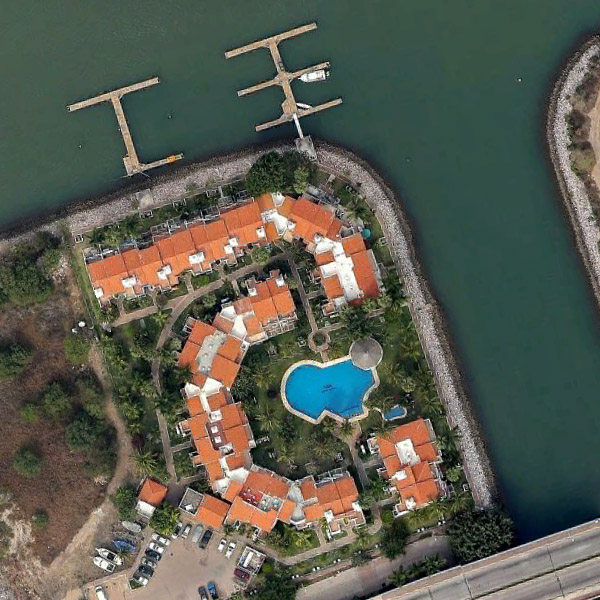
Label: Resort